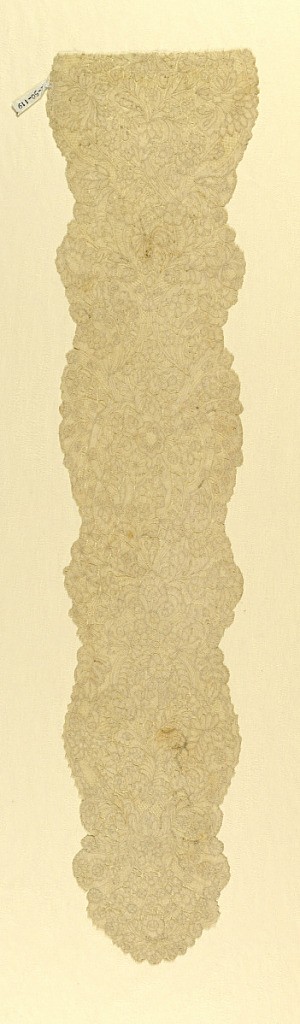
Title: Cap streamer
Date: late 18th century
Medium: linen Technique: bobbin lace, Brussels style
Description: Cap streamer with a dense, asymmetric floral and foliated pattern.